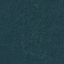
Land use / land cover class: Forest